Field crop: maize
Growth stage: 2
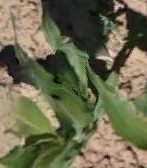
Species: maize